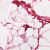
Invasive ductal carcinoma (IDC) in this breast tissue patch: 0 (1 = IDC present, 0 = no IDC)